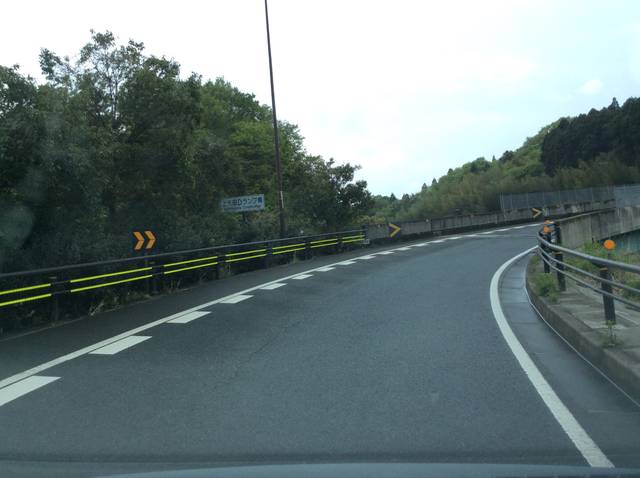
Region: Japan
Coordinates: 37.02, 140.894